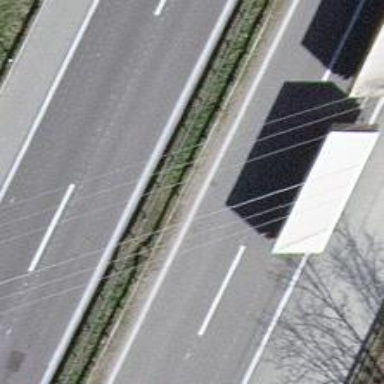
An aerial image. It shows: Guard rail as barrier.